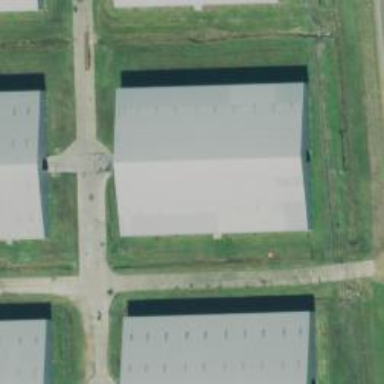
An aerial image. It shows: Warehouse building.